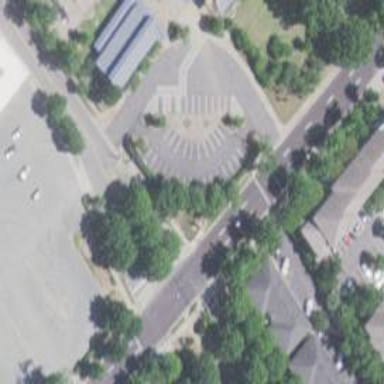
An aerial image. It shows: Marked footway crossing with asphalt surface and crossing island.